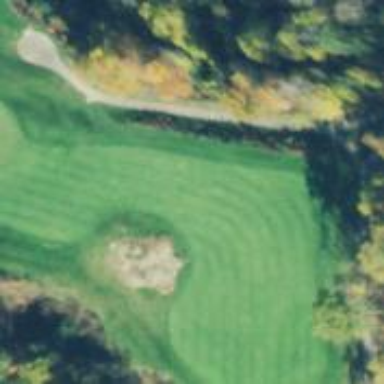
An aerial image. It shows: Grassy area designated as golf fairway.